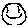
Label: smiley face